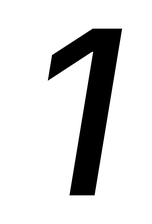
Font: Inter-Italic_Medium_Italic